Question: I'm using the XIP.IO wildcard domain to access a website running on a local IIS server.
Today, IE 11 stopped accessing the site, whilst Chrome and Firefox continued to have access. It even works on remote machines, so I know it's related to my local IE.
I've checked there are no proxy settings, reset IIS, reset IE 11, event reinstalled IE 11 - all to no avail. I'm running on Windows 8.1 preview.
This has worked for months without issue. I can't even think of any software that I recently installed that would cause this issue.
As a point of interest, when I fire up Fiddler, IE reports that the "Proxy isn't responding". It's almost as if it can't resolve local IP addresses or something.
Any pointers would be appreciated!

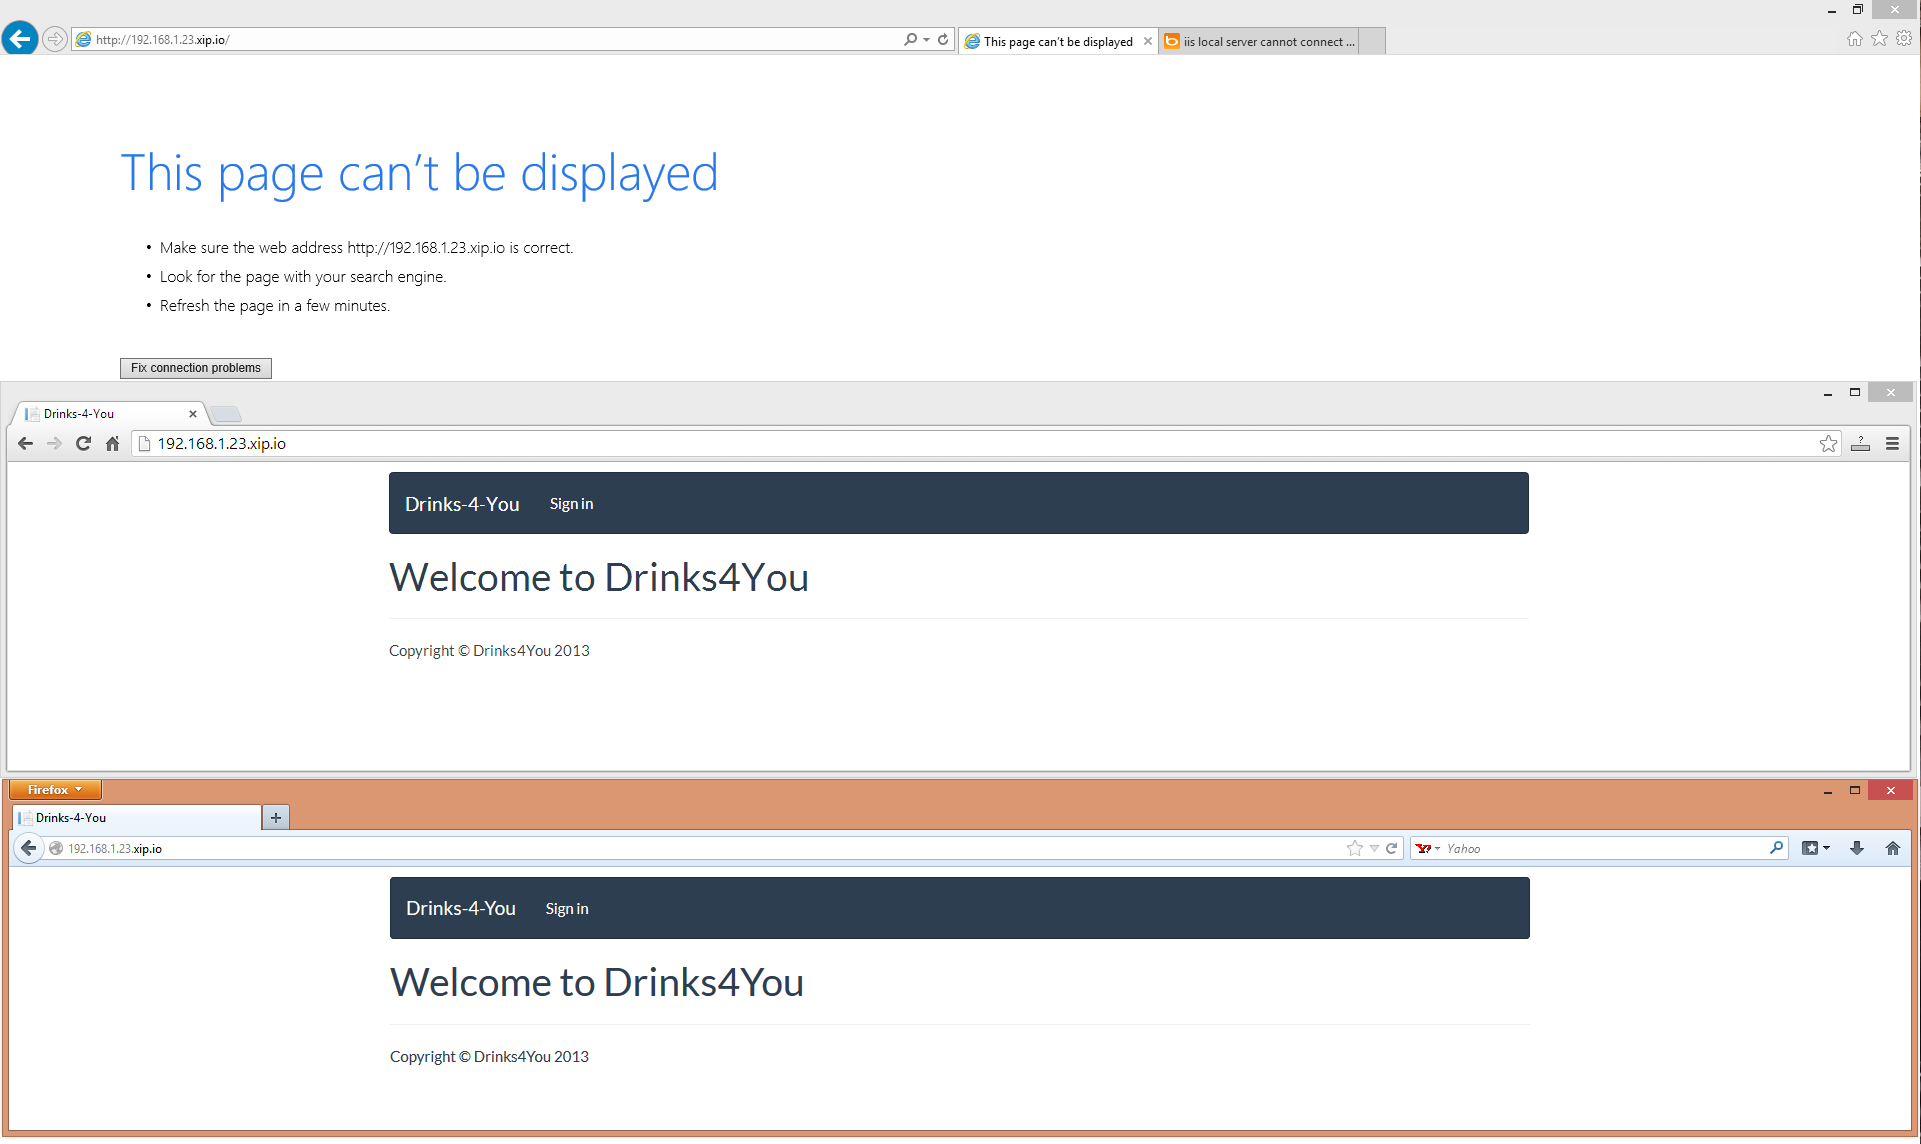
Answer: Internet Explorer 11 includes a new isolation technology called AppContainer which is used by the Enhanced Protected Mode feature of the browser. EPM/AppContainer network restrictions help mitigate attacks against the computer by preventing content in the Internet Zone from connecting to your local network or your local PC.
The problem you're encountering occurs when the zone settings are such that your Local PC's content is treated as . If you were to use the machine name (e.g. 'http://mypc' or 'http://localhost') the content would load in the and thus outside of Protected Mode and thus outside of the AppContainer.
The same feature prevents IE11 from using Fiddler in your scenario; you can learn more about this issue here:
<URL>
To resolve this issue, use the tool at the left of Fiddler's toolbar (or download the standalone EnableLoopback tool from <URL>